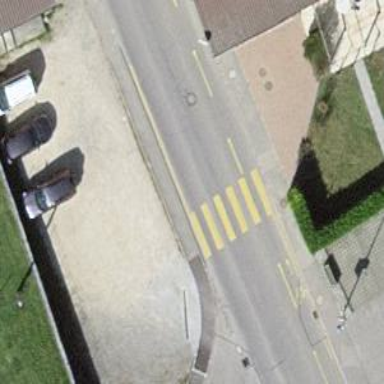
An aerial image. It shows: Zebra crossing on the road.